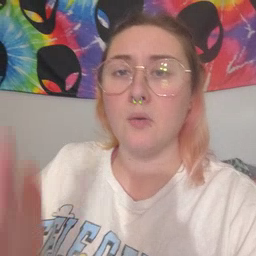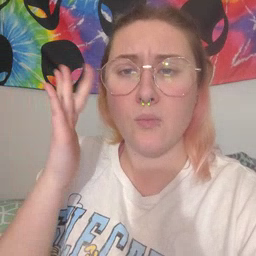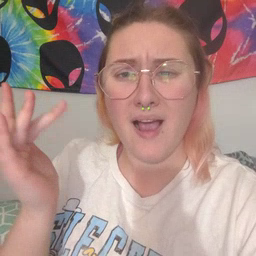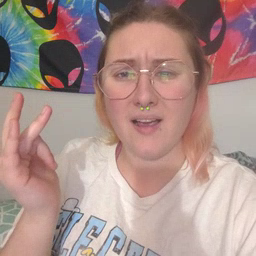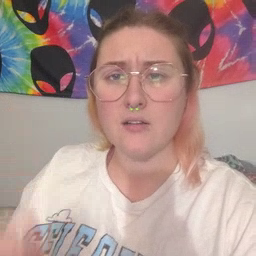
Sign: why